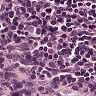
Metastatic tissue present: no